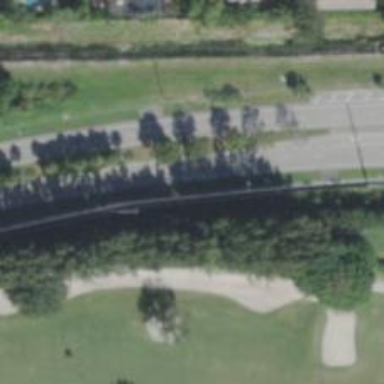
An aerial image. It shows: Footway.